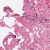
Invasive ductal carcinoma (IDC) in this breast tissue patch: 0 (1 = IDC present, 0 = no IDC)